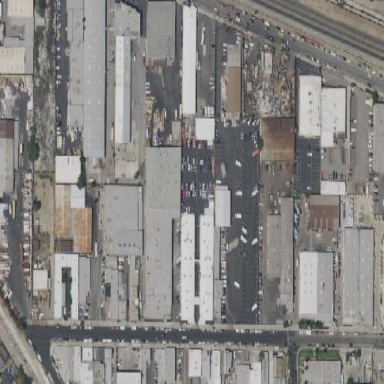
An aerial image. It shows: Industrial area.